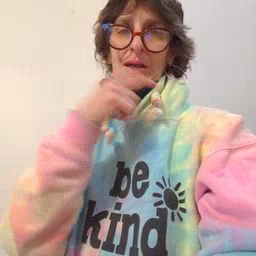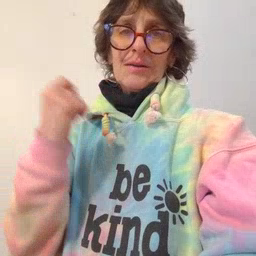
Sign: dryer